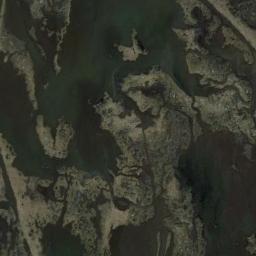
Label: wetland